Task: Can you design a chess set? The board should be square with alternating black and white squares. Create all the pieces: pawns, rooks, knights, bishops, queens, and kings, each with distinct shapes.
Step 991:
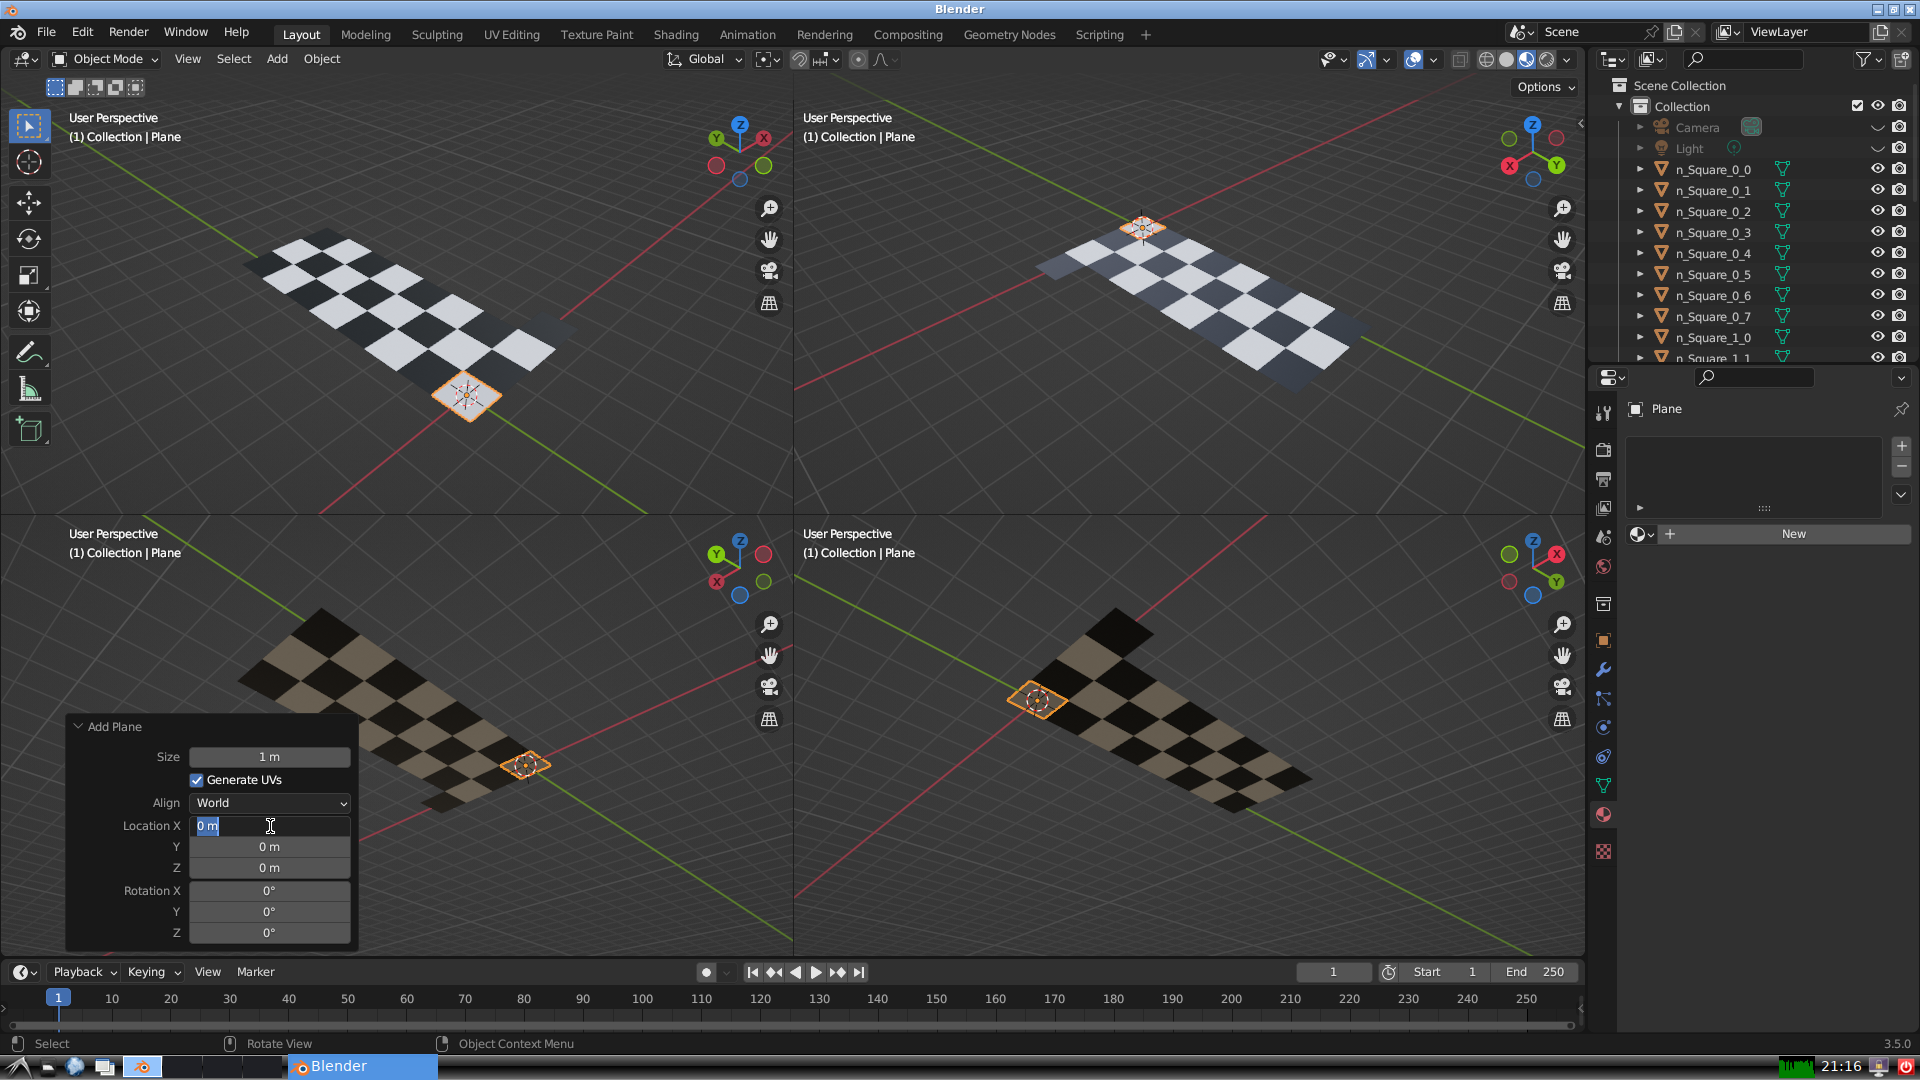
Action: input_text: 3.0